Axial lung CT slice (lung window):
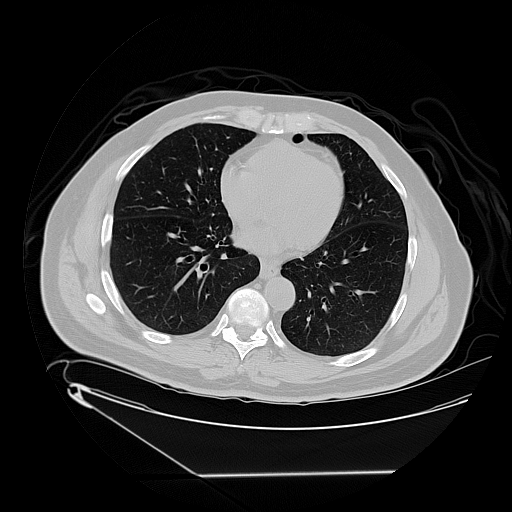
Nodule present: no